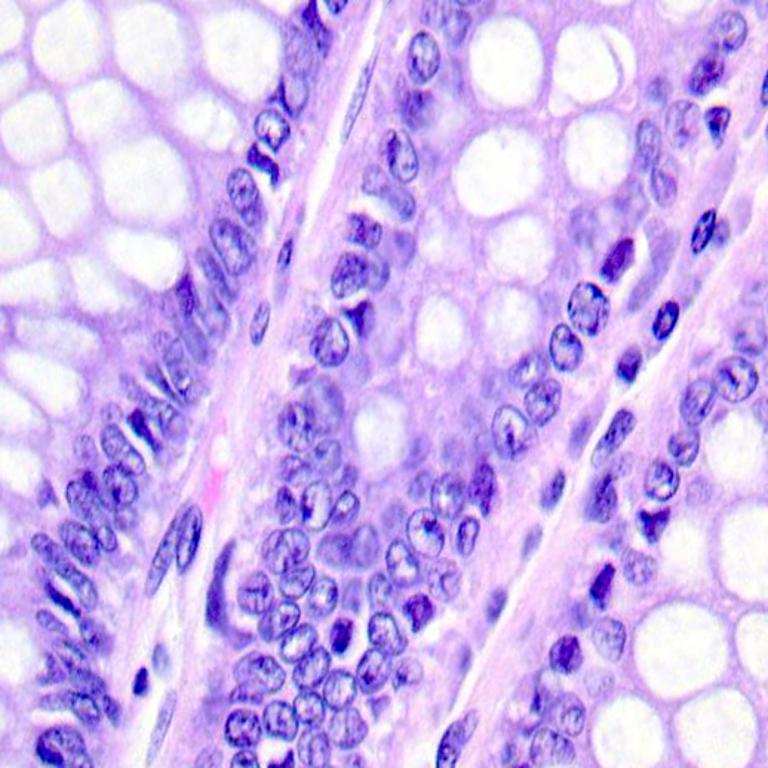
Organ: colon
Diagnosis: benign